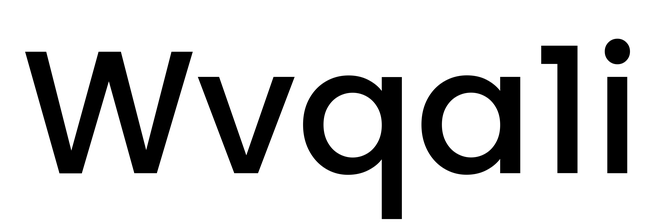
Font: Poppins-Medium